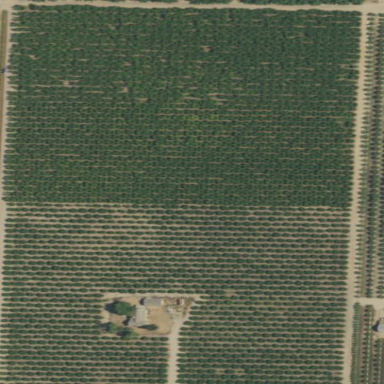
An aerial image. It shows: Orchard planted with peach trees.